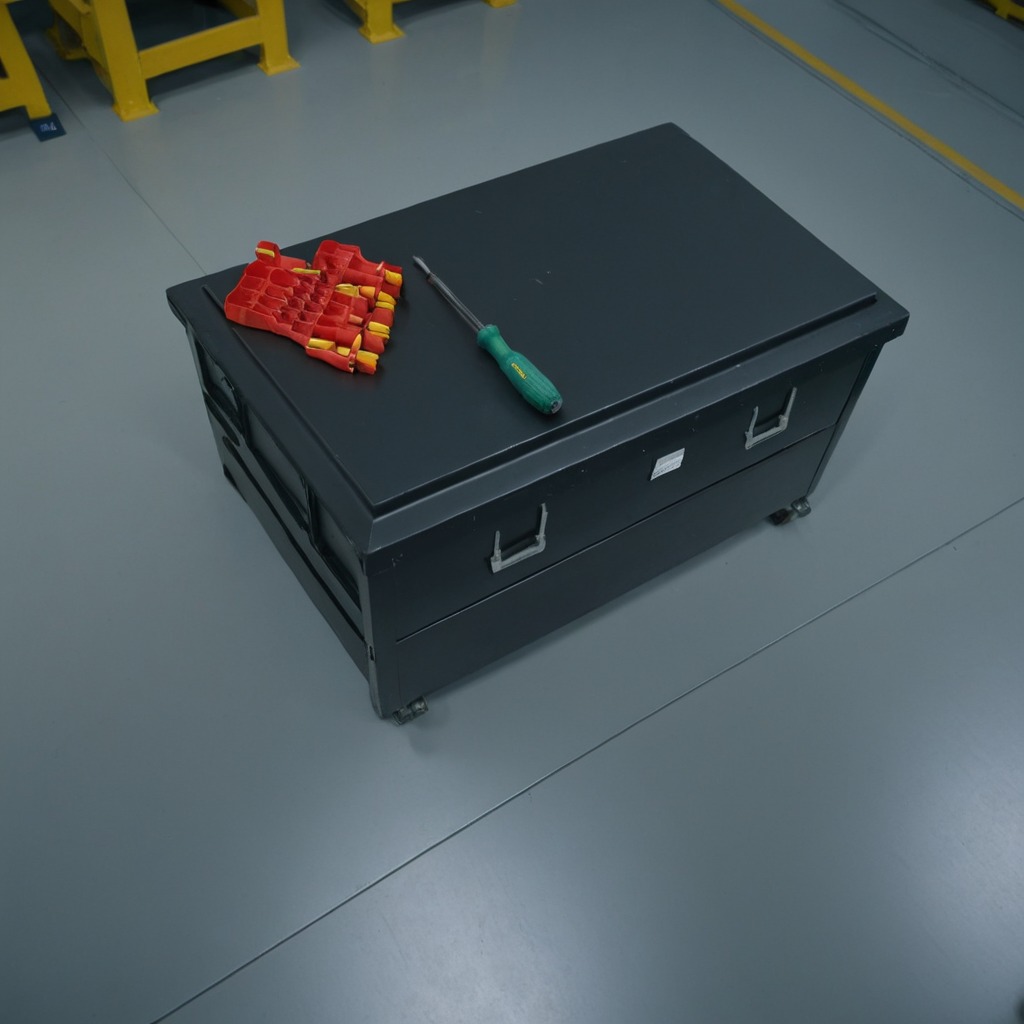
A screwdriver lies on the toolbox surface in an airplane hangar workshop.